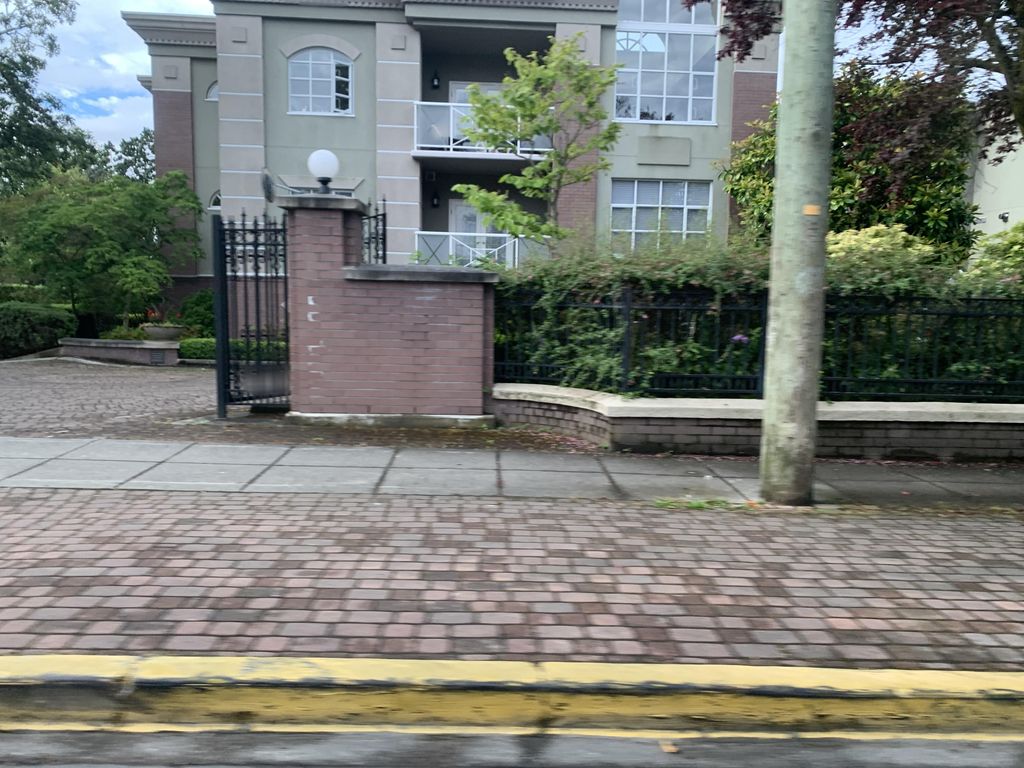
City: victoria